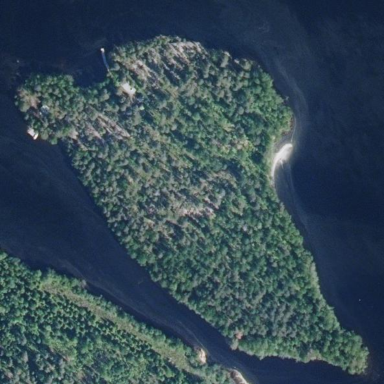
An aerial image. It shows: Island covered with woodland.